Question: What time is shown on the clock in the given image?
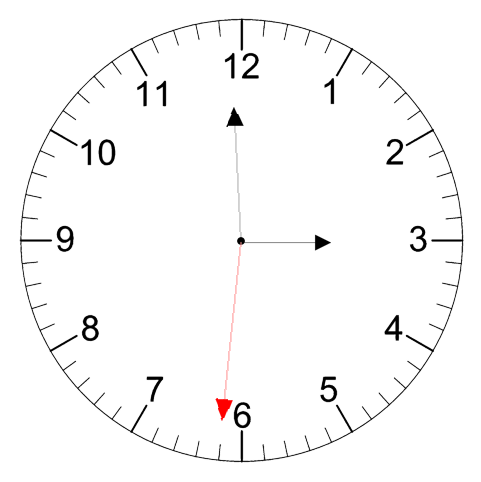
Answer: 02:59:31